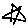
Label: star